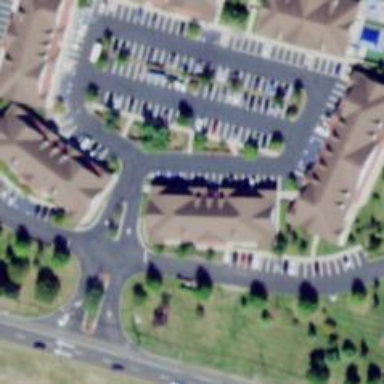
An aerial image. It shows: Healthcare clinic.